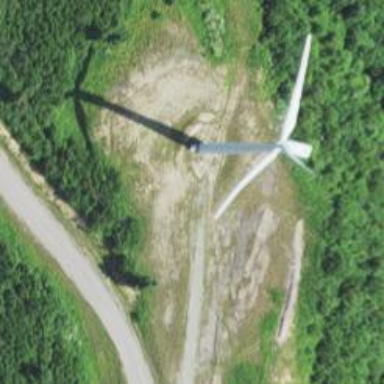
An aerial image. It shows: Wind generator powered by horizontal-axis wind turbine.